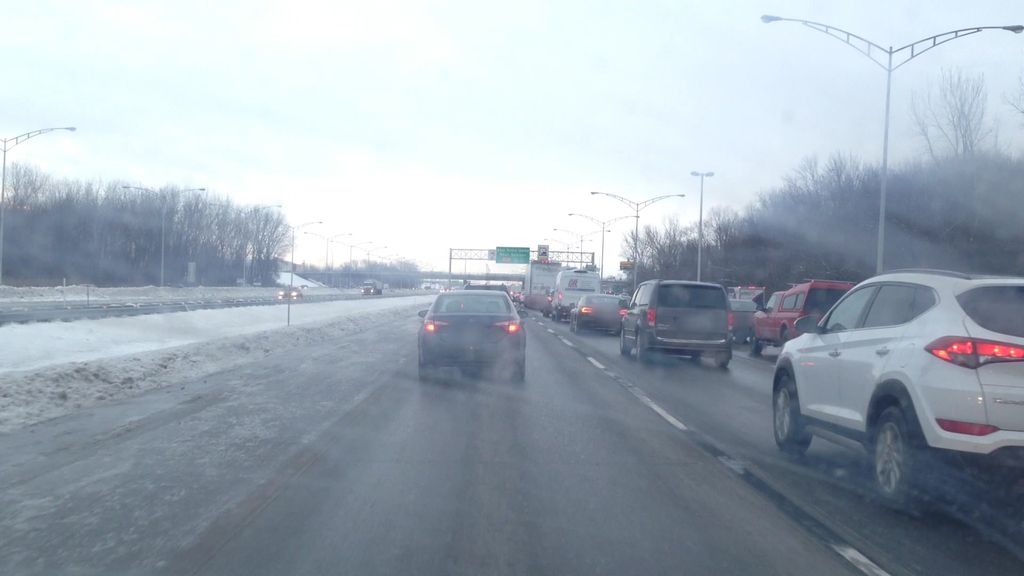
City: montreal